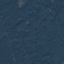
Land use / land cover class: Forest